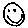
Label: smiley face